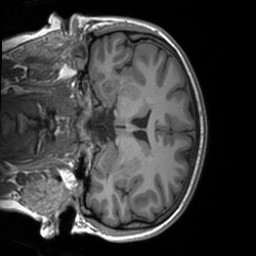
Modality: T1w
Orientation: coronal
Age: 25
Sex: female
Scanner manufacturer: siemens
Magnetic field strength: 3 T
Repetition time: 1.9 s
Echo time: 0.00226 s